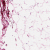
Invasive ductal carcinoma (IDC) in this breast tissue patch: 0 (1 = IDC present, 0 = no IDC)